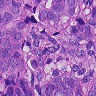
Metastatic tissue present: yes